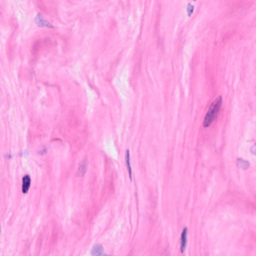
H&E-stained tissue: Breast